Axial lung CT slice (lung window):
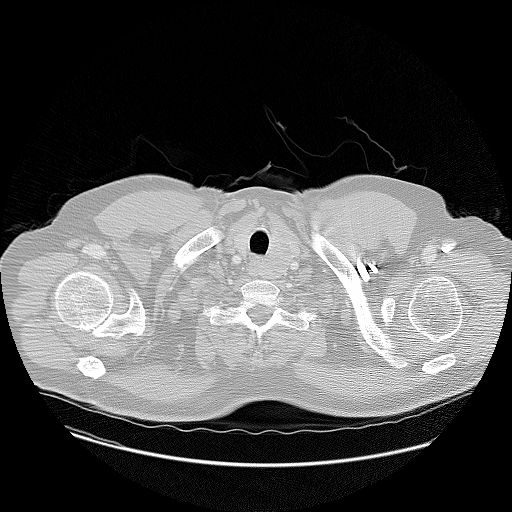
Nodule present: no